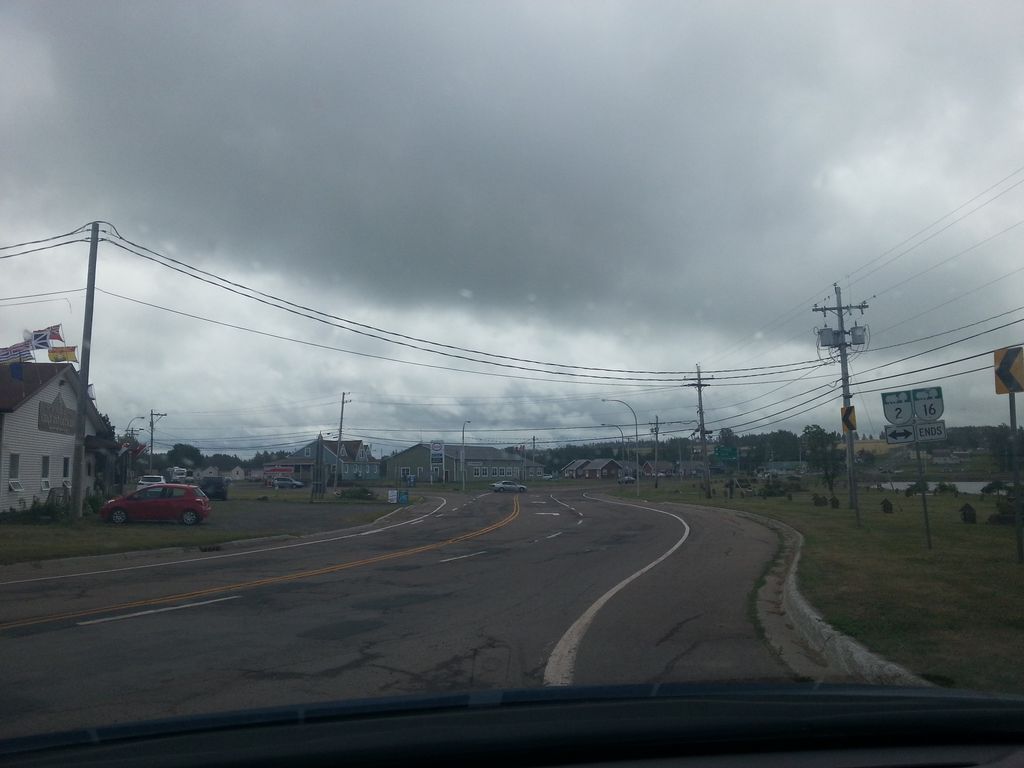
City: charlottetown